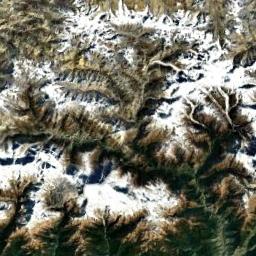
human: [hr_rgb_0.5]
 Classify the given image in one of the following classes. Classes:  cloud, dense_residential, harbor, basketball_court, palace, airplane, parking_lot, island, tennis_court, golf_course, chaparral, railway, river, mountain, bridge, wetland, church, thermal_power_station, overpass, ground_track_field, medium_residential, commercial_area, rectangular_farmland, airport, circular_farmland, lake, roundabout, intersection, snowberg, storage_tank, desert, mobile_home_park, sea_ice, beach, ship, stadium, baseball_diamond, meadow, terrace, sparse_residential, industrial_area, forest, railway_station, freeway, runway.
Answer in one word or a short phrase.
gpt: snowberg